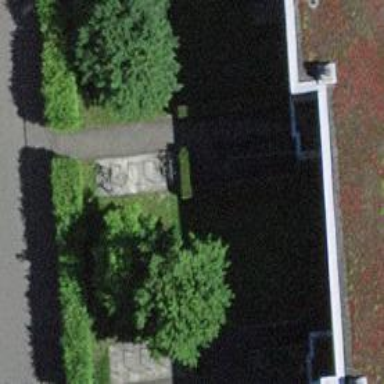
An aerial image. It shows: Bicycle parking facility.